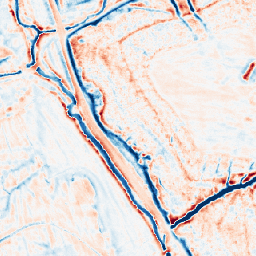
Category: edge_preserving
Decomposition family: bilateral
Decomposition parameters: d: 15
sigma_color: 25
sigma_space: 150
Upsampling method: nearest
Upsampling parameters: scale: 4
Upsampling scale: 4